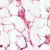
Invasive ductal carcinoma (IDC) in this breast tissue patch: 0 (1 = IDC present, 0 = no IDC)